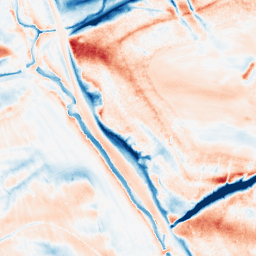
Category: classical
Decomposition family: gaussian_anisotropic
Decomposition parameters: sigma_x: 2
sigma_y: 10
Upsampling method: sinc_blackman
Upsampling parameters: scale: 4
kernel_size: 16
Upsampling scale: 4